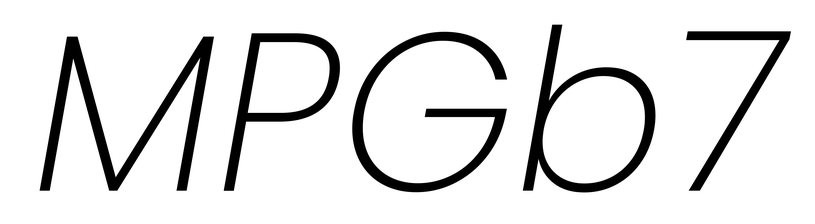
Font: Poppins-ExtraLightItalic